Interaction volume radius: 5 \u00c5
Interaction volume height: 10 \u00c5
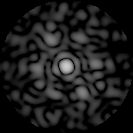
Disorder parameter: 0.8676